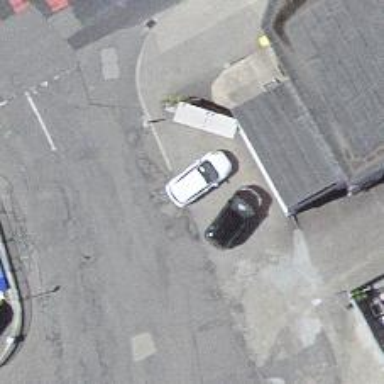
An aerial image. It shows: Post box.